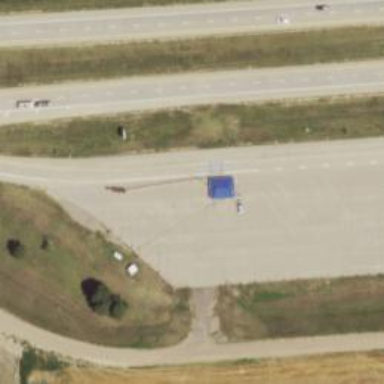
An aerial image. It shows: Weighbridge facility.